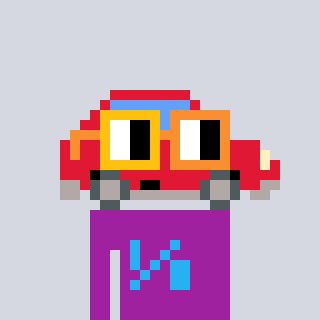
a pixel art character with square yellow and orange glasses, a car-shaped head and a magenta-colored body on a cool background